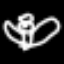
Label: angel